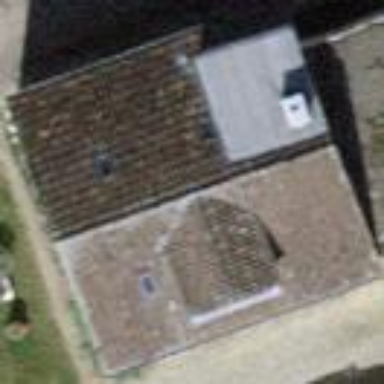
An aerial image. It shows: Gabled building with rosybrown roof oriented along its structure.